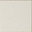
Piece: xx